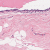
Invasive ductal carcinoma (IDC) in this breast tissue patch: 0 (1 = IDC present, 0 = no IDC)